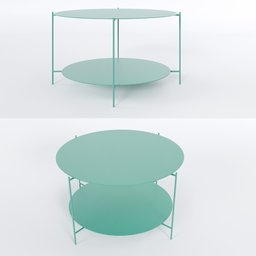
Label: furniture